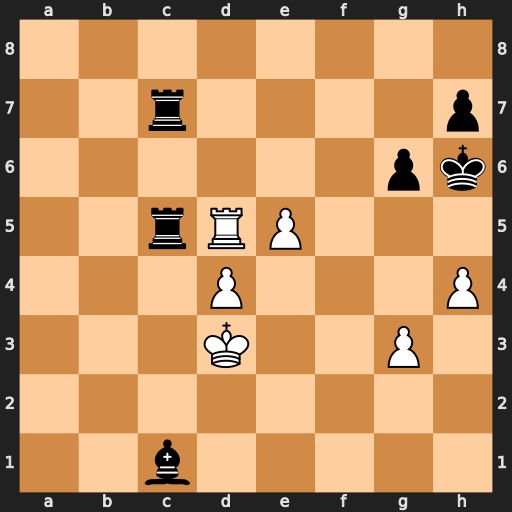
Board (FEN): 8/2r4p/6pk/2rRP3/3P3P/3K2P1/8/2b5
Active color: w
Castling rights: -
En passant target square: -
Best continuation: Rxc5 Rxc5 dxc5 Bb2 Ke4 Bc3 Kd5